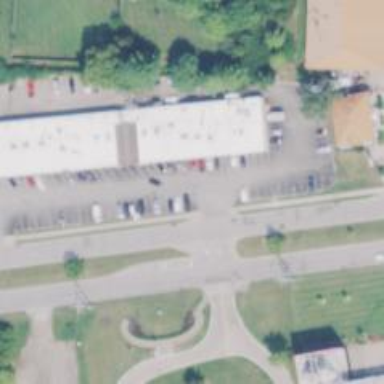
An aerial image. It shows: Convenience shop.